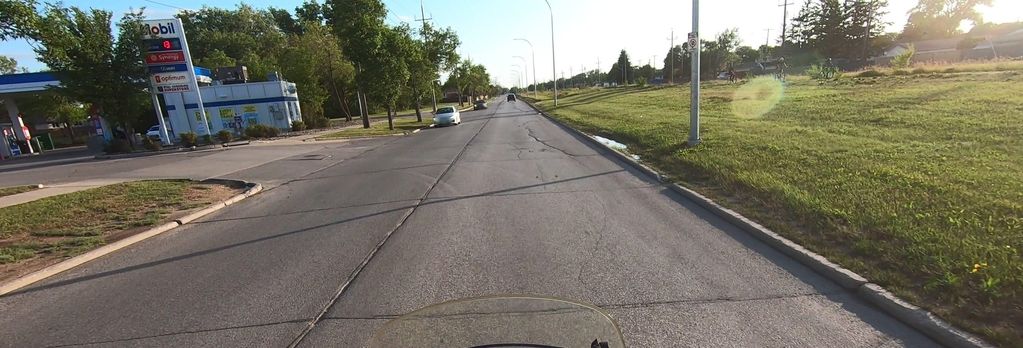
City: winnipeg